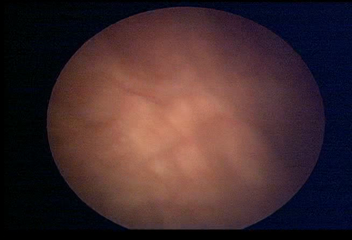
Modality: WLC
Class: Normal mucosa
Bladder cancer association: No